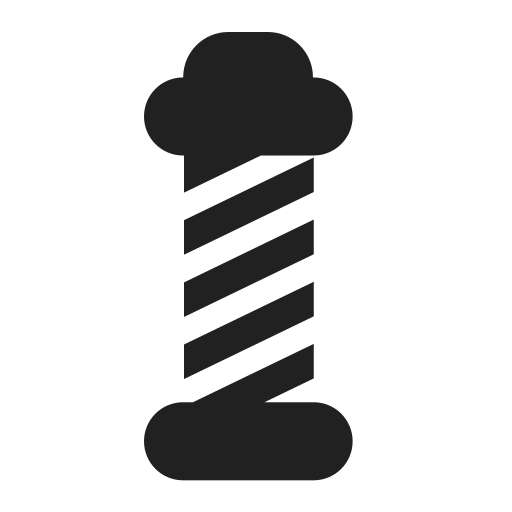
barber pole high contrast